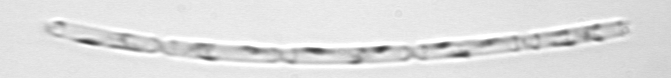
Label: Cerataulina_pelagica